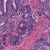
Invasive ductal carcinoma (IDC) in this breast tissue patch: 1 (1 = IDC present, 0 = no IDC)